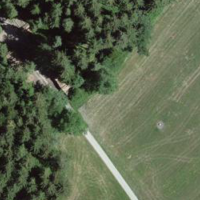
EUNIS habitat code: 52
Species observed at this site:
Circaea lutetiana